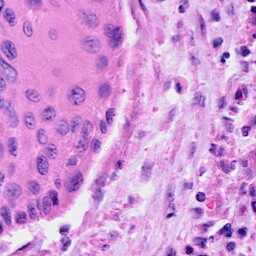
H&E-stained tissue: Cervix